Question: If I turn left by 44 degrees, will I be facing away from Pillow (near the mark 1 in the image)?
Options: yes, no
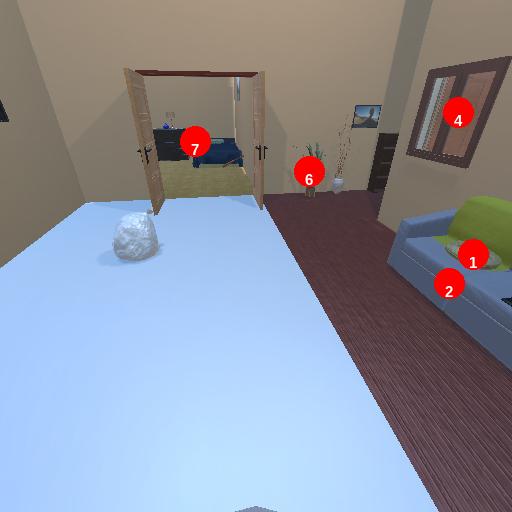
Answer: yes